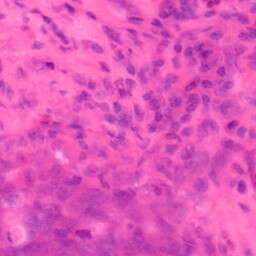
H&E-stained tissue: Colon